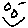
Label: smiley face